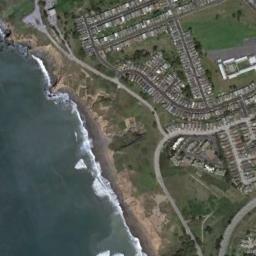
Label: beach